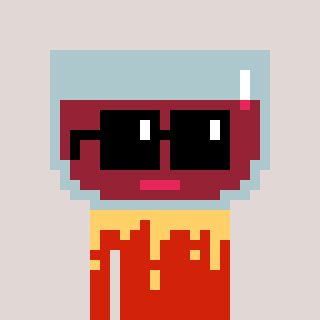
a pixel art character with square black sunglasses, a wine-shaped head and a red-colored body on a warm background